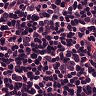
Metastatic tissue present: no